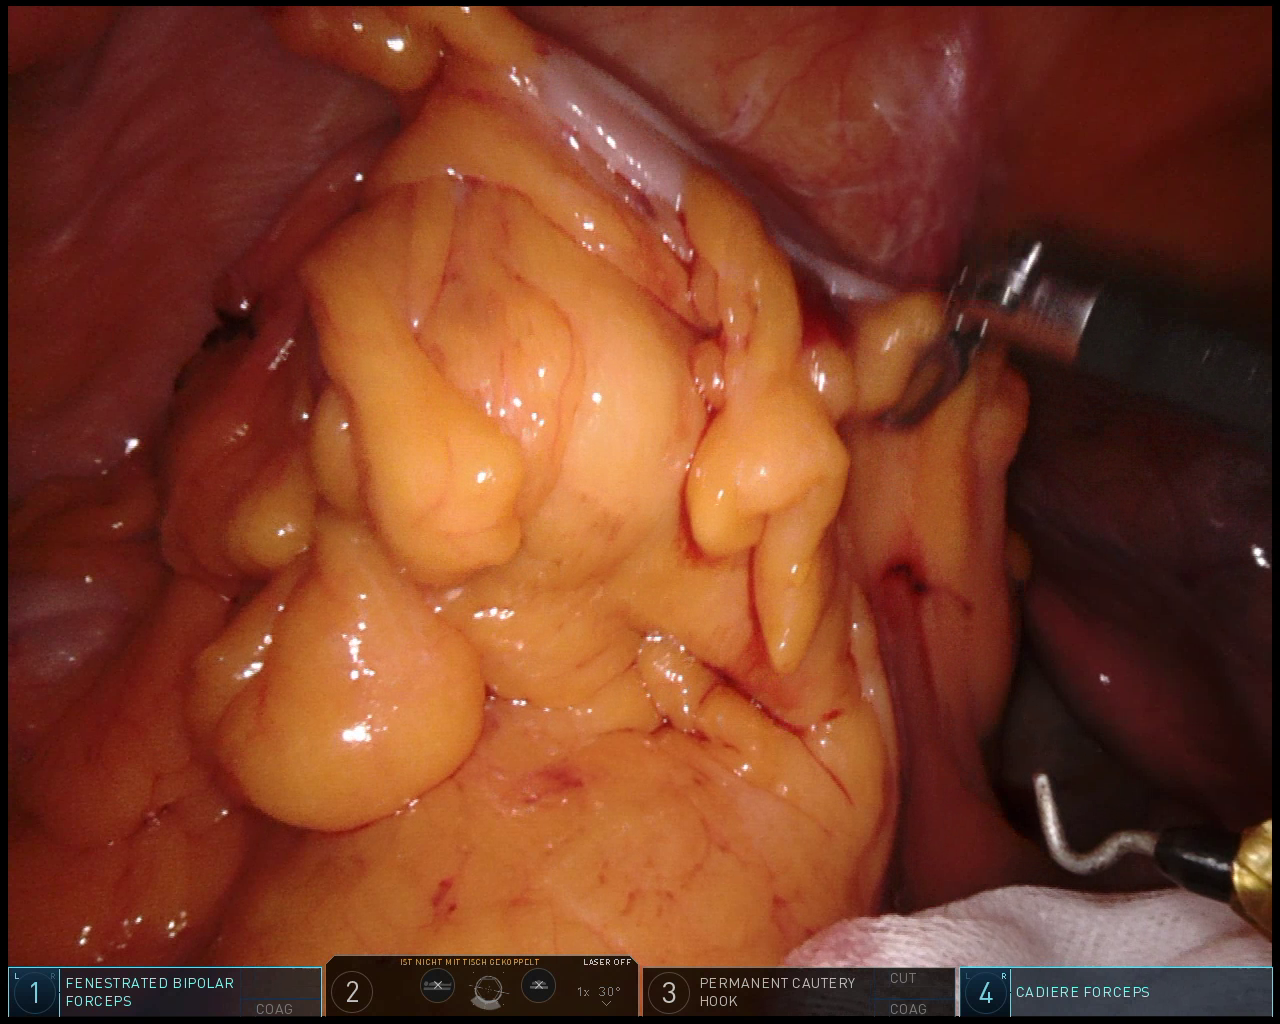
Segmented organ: colon
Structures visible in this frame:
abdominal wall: yes
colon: yes
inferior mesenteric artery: no
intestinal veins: no
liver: no
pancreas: no
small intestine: no
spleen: no
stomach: no
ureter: no
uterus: yes
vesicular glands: no